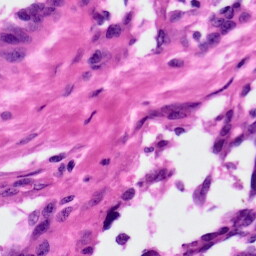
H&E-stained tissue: Ovarian